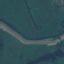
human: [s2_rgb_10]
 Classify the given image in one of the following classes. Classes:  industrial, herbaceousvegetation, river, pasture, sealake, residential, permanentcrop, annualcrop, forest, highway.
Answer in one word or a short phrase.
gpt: River